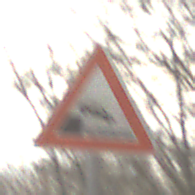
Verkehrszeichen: Ufer
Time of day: MorningAfternoon
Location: Outdoor (Nature)
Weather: PartlyCloudy
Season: Winter
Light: Natural